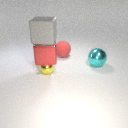
small yellow metal sphere in front of large red rubber sphere